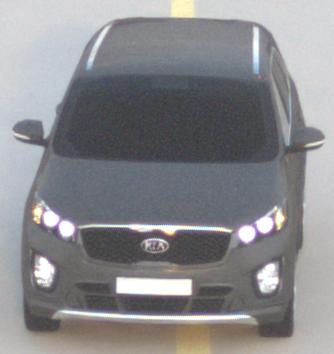
Make: KIA
Model: Sorento 2.2 CRDi
Detailed model: Sorento (UM)
Model produced from: 2015/03
Model produced until: 2017/10
Doors: 5
Color: gray
Road condition: dry road
Daytime: sunrise or sunset
Contrast: low contrast